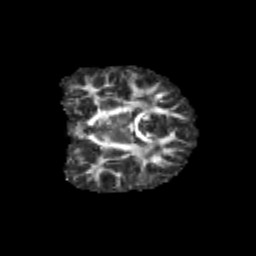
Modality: FA
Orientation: coronal
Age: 9
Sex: female
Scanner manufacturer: siemens
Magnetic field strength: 3 T
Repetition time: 3.8 s
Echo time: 0.07 s